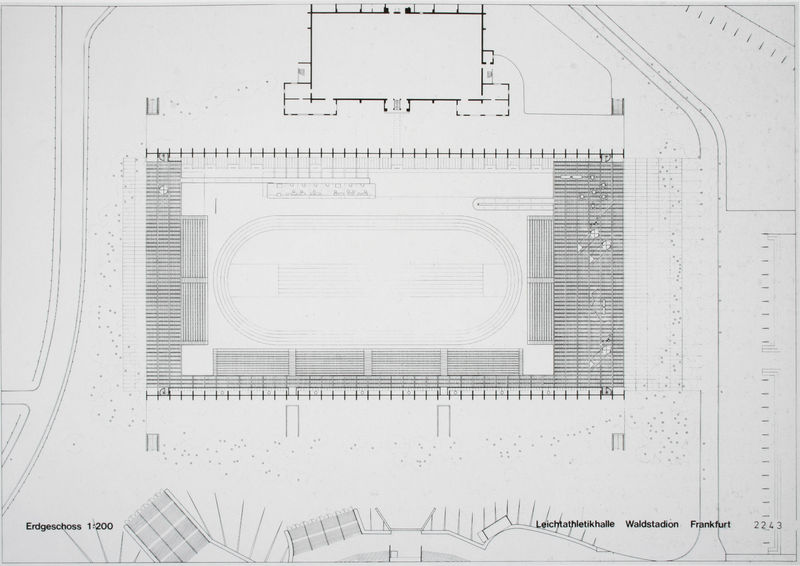
Titel: Grundriß Erdgeschoß
Künstler: Norman Foster
Standort: Frankfurt (am Main)
Institution: Leichtathletikhalle Waldstadion
Schlagwörter: weiß, schwarz, skizze, architektur, arena, halle, maßstab, sporthalle